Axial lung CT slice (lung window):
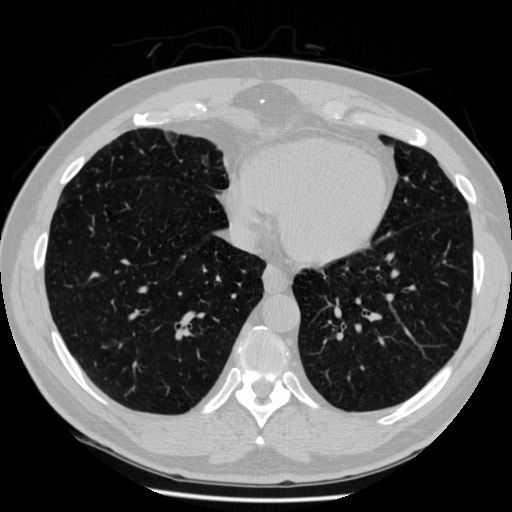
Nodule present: no